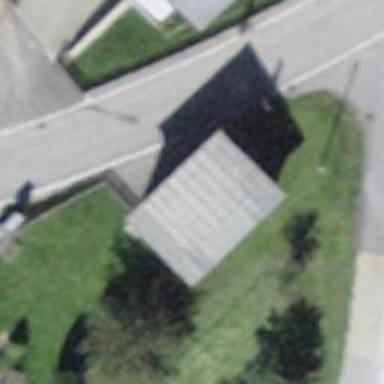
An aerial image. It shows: Bus stop with platform for public transport.